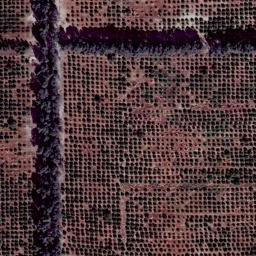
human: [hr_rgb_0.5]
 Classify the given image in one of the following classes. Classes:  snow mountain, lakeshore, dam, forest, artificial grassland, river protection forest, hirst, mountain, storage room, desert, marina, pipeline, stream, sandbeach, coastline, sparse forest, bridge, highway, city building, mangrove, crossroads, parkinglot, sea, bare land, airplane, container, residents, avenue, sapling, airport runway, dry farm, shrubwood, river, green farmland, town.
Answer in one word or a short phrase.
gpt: dry farm